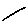
Label: line